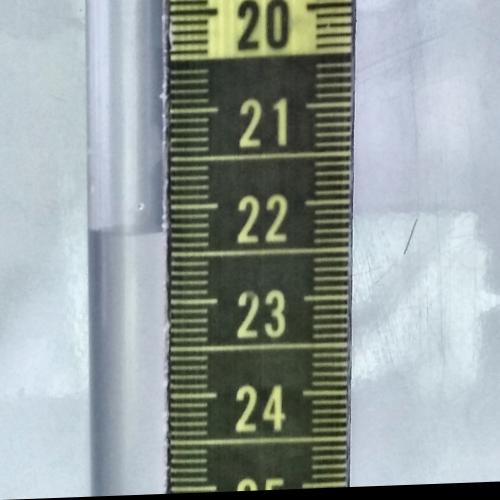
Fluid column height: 22.3 cm